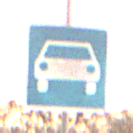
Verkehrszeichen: Kraftfahrstrasse
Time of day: SunriseSunset
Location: Outdoor (Nature)
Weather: PartlyCloudy
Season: NotSpecified
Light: Natural